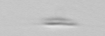
Label: Cylindrotheca_morphotype1